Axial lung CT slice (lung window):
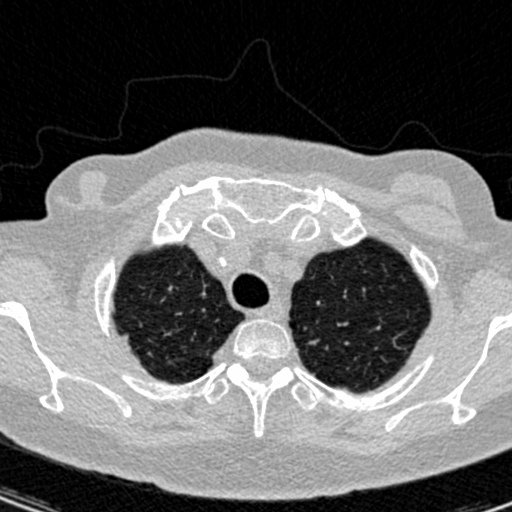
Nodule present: no